Question: I'm trying to present a viewcontroller with a transparent background on both iOS 7 and iOS 8.
Just by changing the viewcontroller's modalPresentationStyle property to FormSheet I can get it working on iOS 7.1.
What I want is a universal way to that on ios7+
I have tried using other options to modalPresentationStyle, like: OverCurrentContext, CurrentContext and PageSheet.
I also tried to use the modalPresentationStyle.Custom but didnt have any success.
I have NavigationController if that helps in anything.
The code for the presenting view controller:
'''
InfoViewController *info = [[InfoViewController alloc] initWithNibName:@"InfoViewController" bundle:nil];
[self presentViewController:info animated:YES completion:nil];
'''
And the code for the viewDidLoad(which I think has a relevant part on this) of the presented ViewController:
'''
override func viewDidLoad() {
super.viewDidLoad()
// Do any additional setup after loading the view.
self.modalPresentationStyle = UIModalPresentationStyle.PageSheet
}
'''
I'm using swift and Xcode 6.
Here's a screenshot of what I have now and of what I want, respectively:

Here's an example code: <URL>
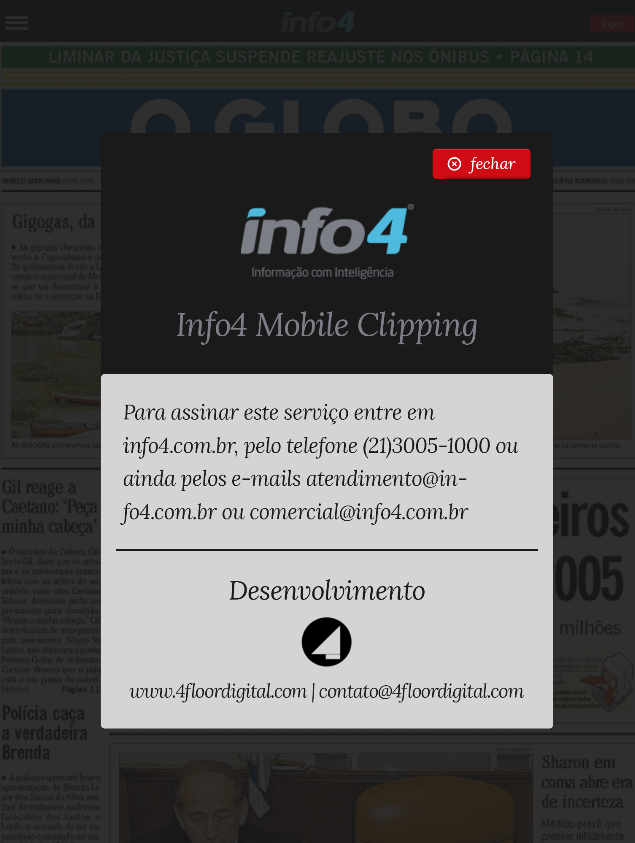
Answer: For those still with this problem before presenting the UIViewController set the modalPresentationStyle of the presented UIViewController to .Custom and it will work on iOS 8(Xcode 6.1). That is, you should set it in the presenting UIViewController